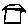
Label: house